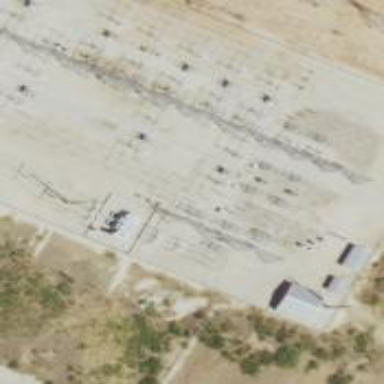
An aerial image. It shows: Switch used for power control.